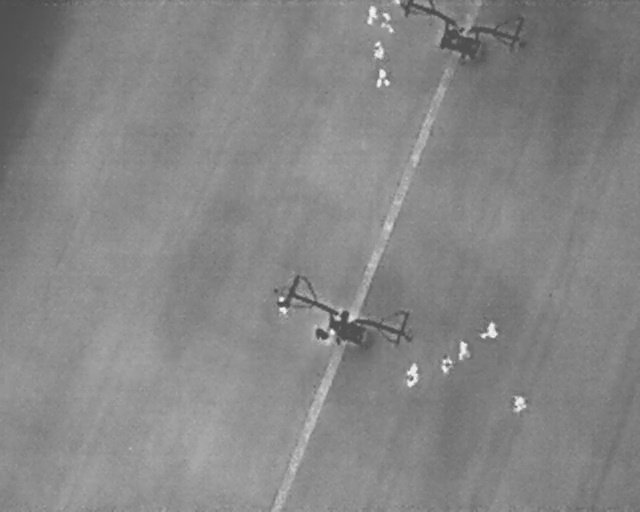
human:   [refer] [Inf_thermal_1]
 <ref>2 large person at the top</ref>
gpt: <box>[[58, 2, 62, 5, 2], [58, 13, 61, 16, 2]]</box>

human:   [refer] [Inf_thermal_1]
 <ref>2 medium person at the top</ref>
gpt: <box>[[56, 1, 59, 4, 2], [57, 8, 60, 11, 2]]</box>

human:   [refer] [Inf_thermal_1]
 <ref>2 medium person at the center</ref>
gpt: <box>[[42, 58, 45, 61, 2], [49, 63, 51, 66, 8]]</box>